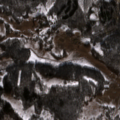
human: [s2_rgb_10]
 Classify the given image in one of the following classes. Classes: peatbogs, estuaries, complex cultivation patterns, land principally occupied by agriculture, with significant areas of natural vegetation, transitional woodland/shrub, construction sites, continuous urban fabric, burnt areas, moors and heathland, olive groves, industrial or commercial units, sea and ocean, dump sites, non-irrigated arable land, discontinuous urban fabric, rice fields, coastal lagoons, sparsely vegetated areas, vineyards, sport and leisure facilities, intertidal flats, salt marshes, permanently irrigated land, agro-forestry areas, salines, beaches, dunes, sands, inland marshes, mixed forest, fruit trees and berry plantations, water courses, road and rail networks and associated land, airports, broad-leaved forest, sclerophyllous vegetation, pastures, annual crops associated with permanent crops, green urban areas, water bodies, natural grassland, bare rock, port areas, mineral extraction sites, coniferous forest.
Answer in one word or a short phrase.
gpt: pastures, complex cultivation patterns, land principally occupied by agriculture, with significant areas of natural vegetation, broad-leaved forest